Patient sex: M
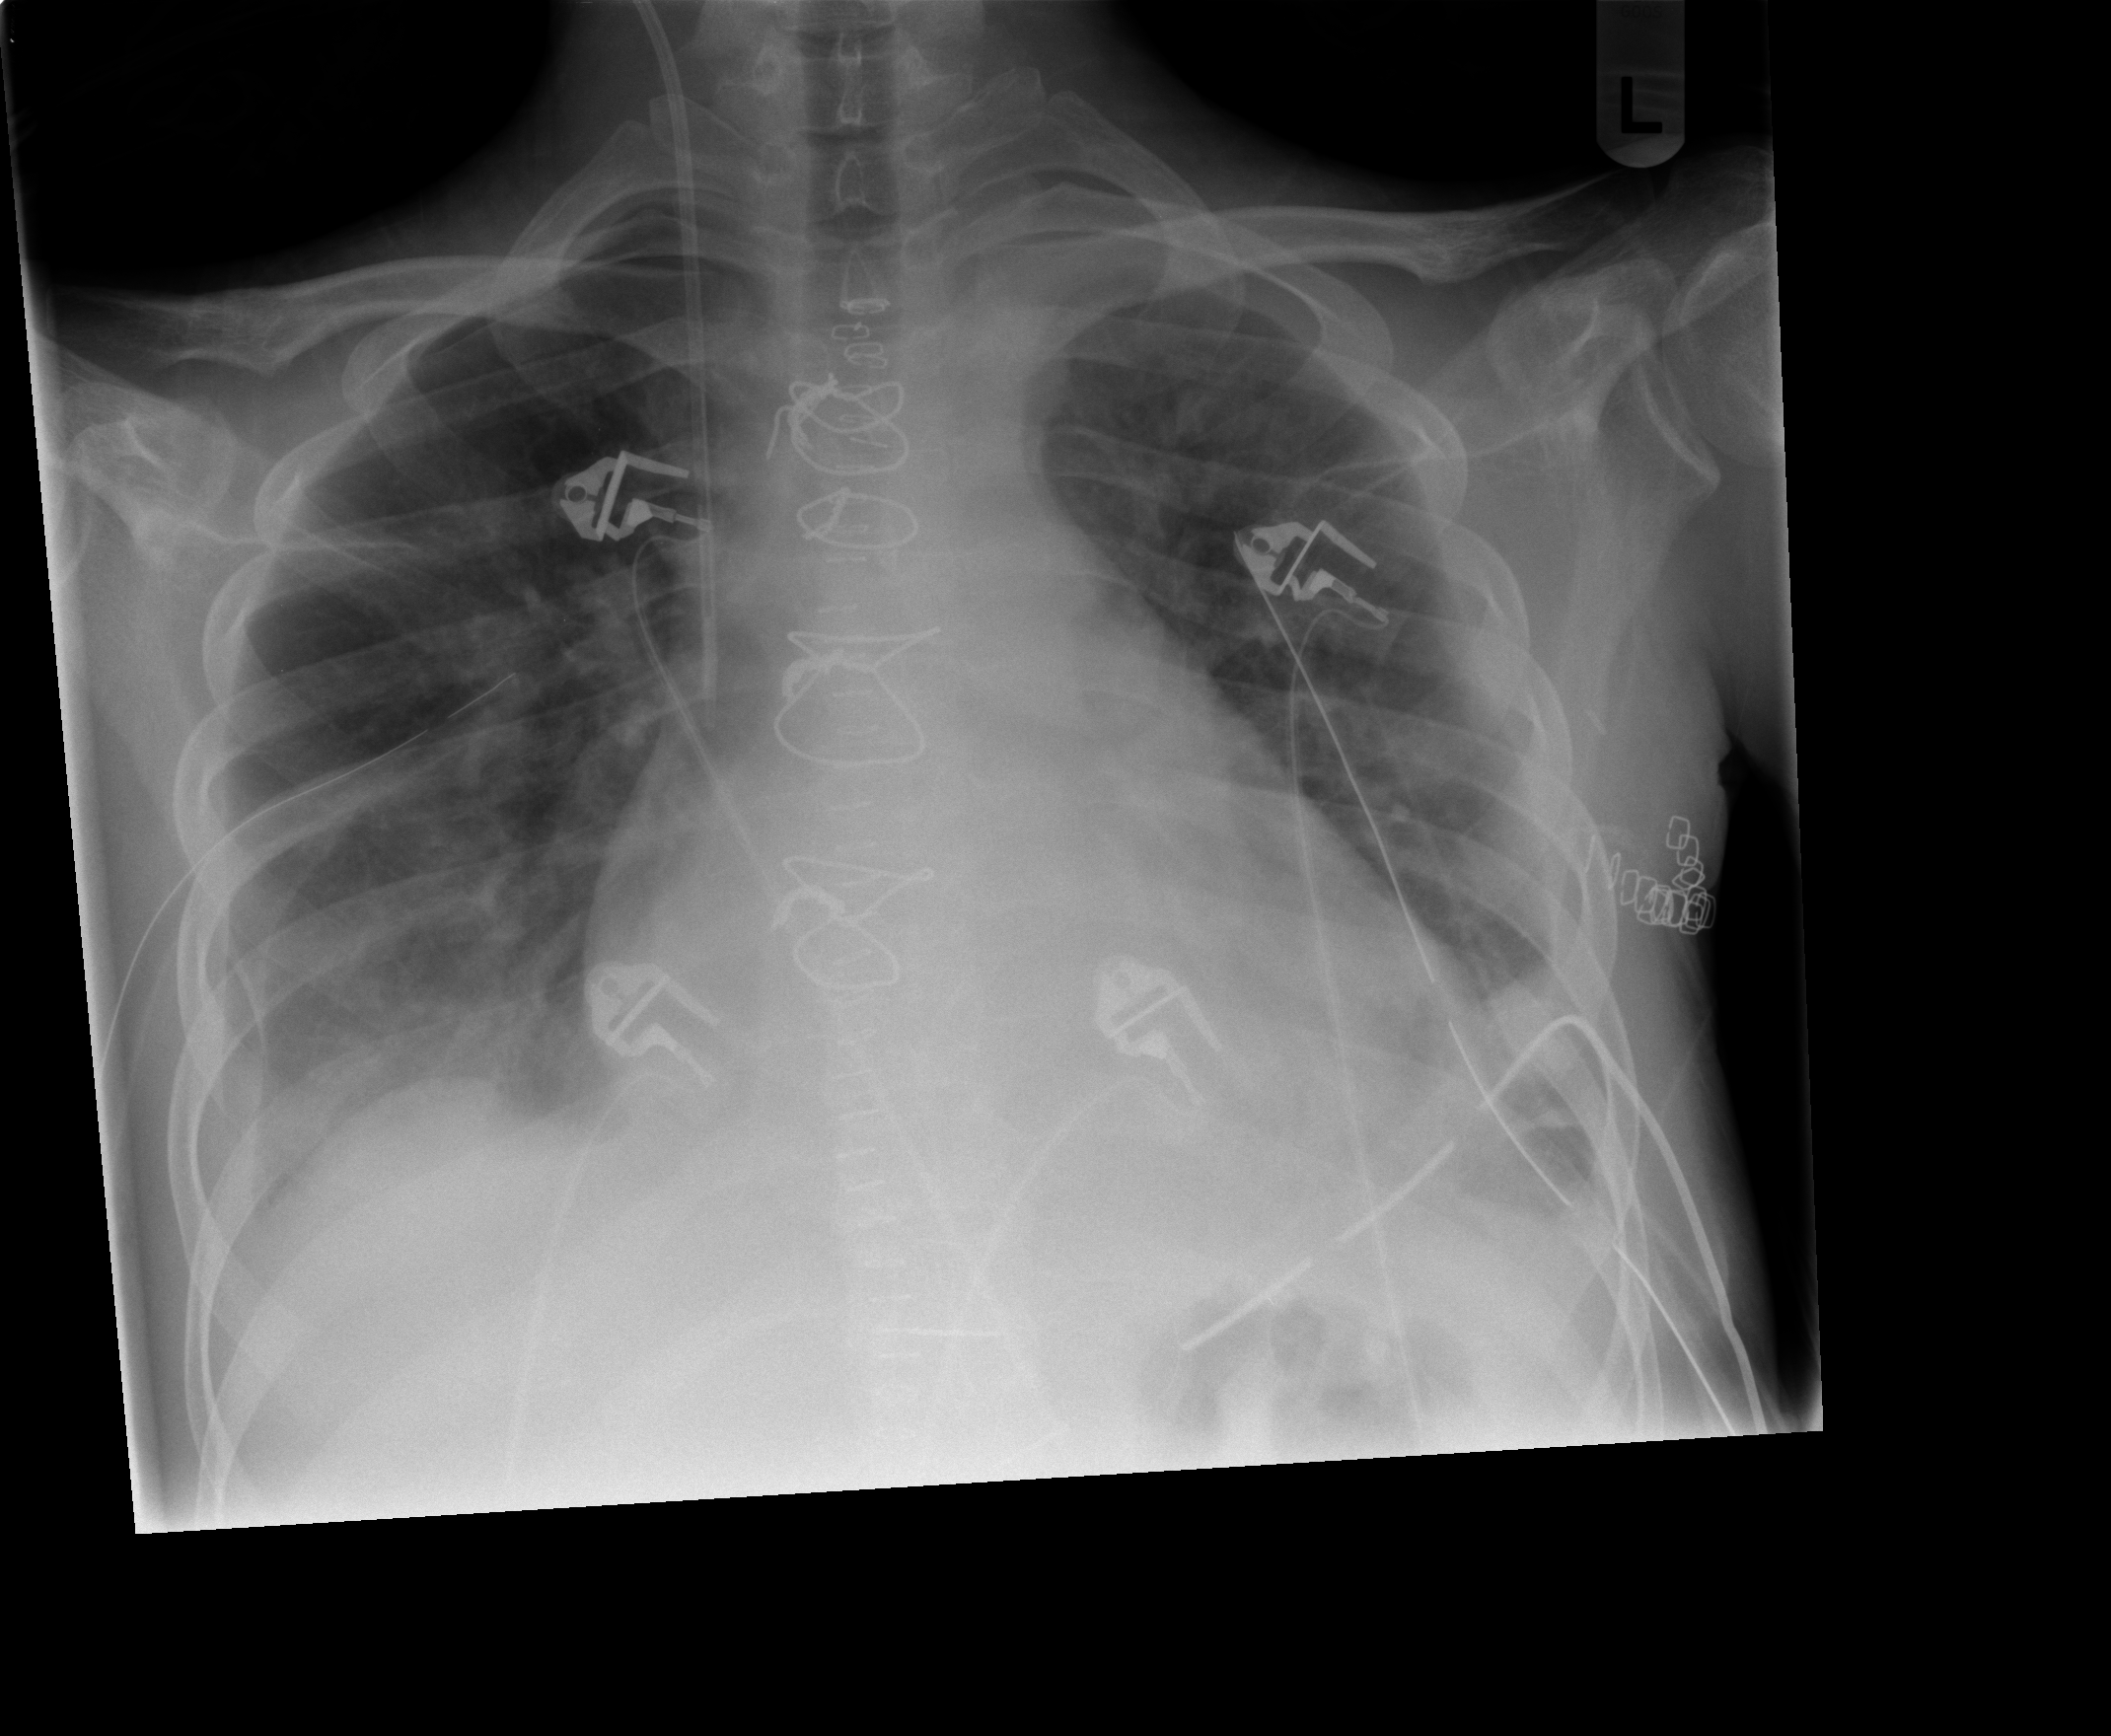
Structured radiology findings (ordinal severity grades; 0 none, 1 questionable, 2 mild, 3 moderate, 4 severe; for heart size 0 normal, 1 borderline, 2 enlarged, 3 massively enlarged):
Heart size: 2
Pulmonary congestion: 2
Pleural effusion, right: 2
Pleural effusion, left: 3
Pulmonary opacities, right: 2
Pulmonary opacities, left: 1
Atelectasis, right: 2
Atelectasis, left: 2